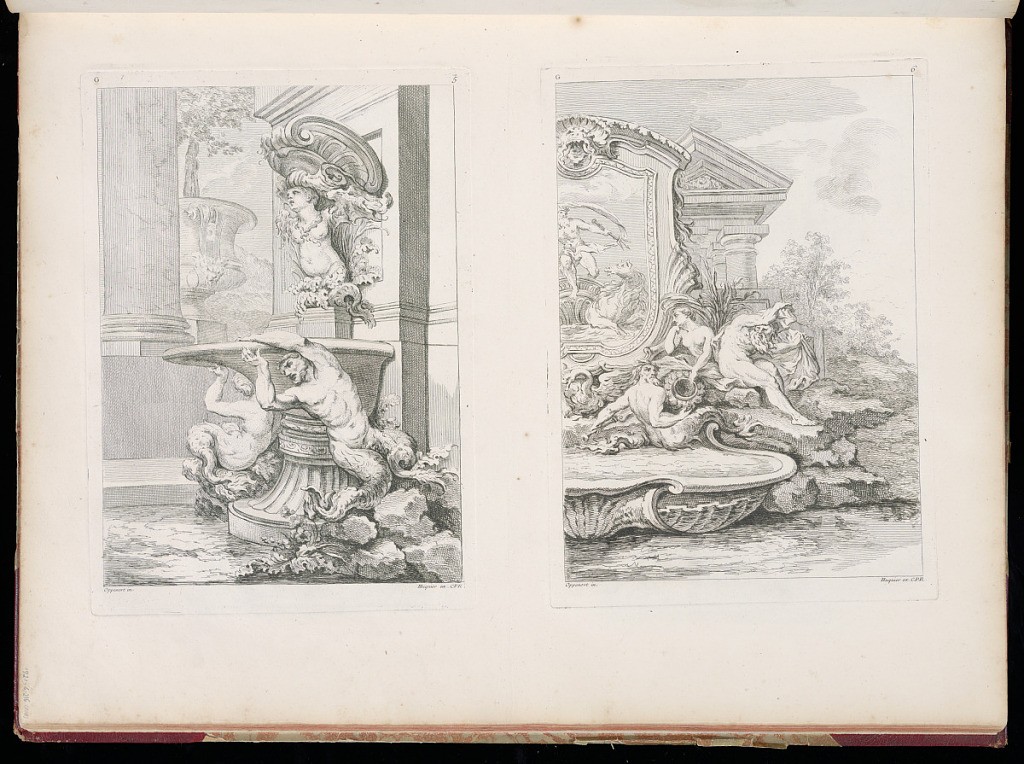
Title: Fountain Designs
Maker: Gilles-Marie Oppenord, French, 1672–1742
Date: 1749-1761
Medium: Etching and engraving on laid paper
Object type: Bound print
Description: Page printed with two plates of fountain designs set in gardens. The fountain on the left is engaged with a wall, and has a basin held up by anguipeds and a an anguiped term under a projecting cartouche. The fountain on the right has a low shell basin set in a bed of water with an anguiped, nereid, and river god on rocks above. Above these figures is a cartouche with a scene of Neptune. Both plates are signed and numbered.